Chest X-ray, PA view. Patient: 53 years old, sex M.
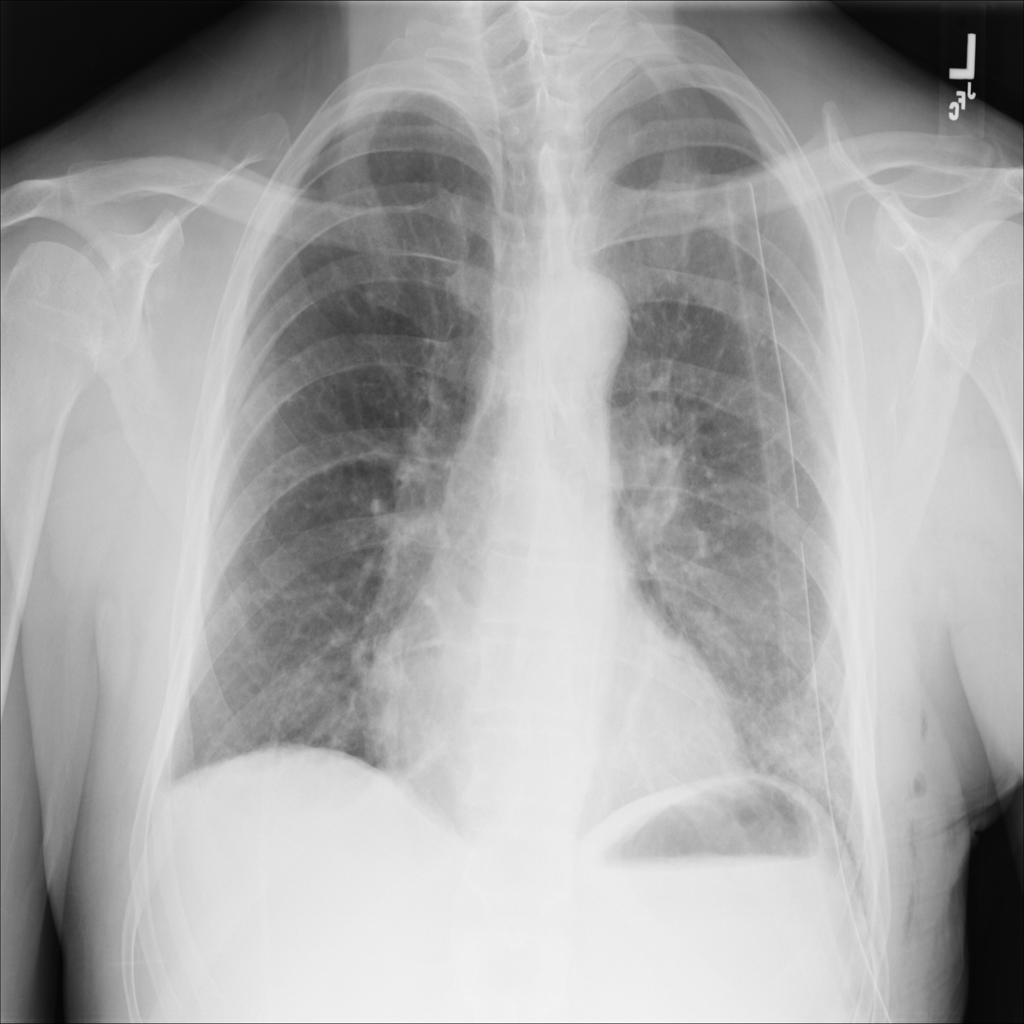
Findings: Emphysema